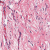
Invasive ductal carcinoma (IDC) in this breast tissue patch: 0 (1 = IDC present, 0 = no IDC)